Question: I'm trying to add 'JTextField' to 'JToolBar' and it works, but it is too long. I need it to take only 3 letters.
Here is the screenshot of it now...

I tried following methods,
'''
JTextField field = new JextField(3); // thought this limits to three characters.
'''
And I tried,
'''
field.setColumns(3); // this didn't work either.
'''
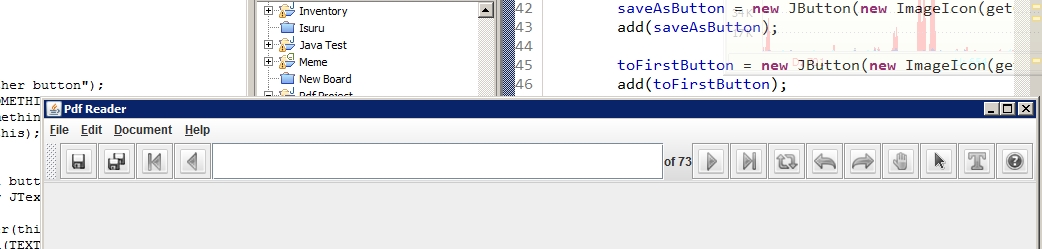
Answer: The default layout of a tool-bar respects the maximum size set for a text field.

'''
import java.awt.*;
import javax.swing.*;
public class TextFieldInToolBar {
TextFieldInToolBar() {
JPanel p = new JPanel(new BorderLayout());
JToolBar tb = new JToolBar();
p.add(tb, BorderLayout.PAGE_START);
Icon disk = (Icon)UIManager.get("FileView.floppyDriveIcon");
Icon pc = (Icon)UIManager.get("FileView.computerIcon");
tb.add(new JButton(disk));
JTextField tf = new JTextField(3);
tf.setMaximumSize(tf.getPreferredSize());
tb.add(tf);
tb.addSeparator();
tb.add(new JButton(pc));
p.setPreferredSize(new Dimension(250,50));
JOptionPane.showMessageDialog(null, p);
}
public static void main(String[] args) {
SwingUtilities.invokeLater(new Runnable() {
@Override
public void run() {
new TextFieldInToolBar();
}
});
}
}
'''